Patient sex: M
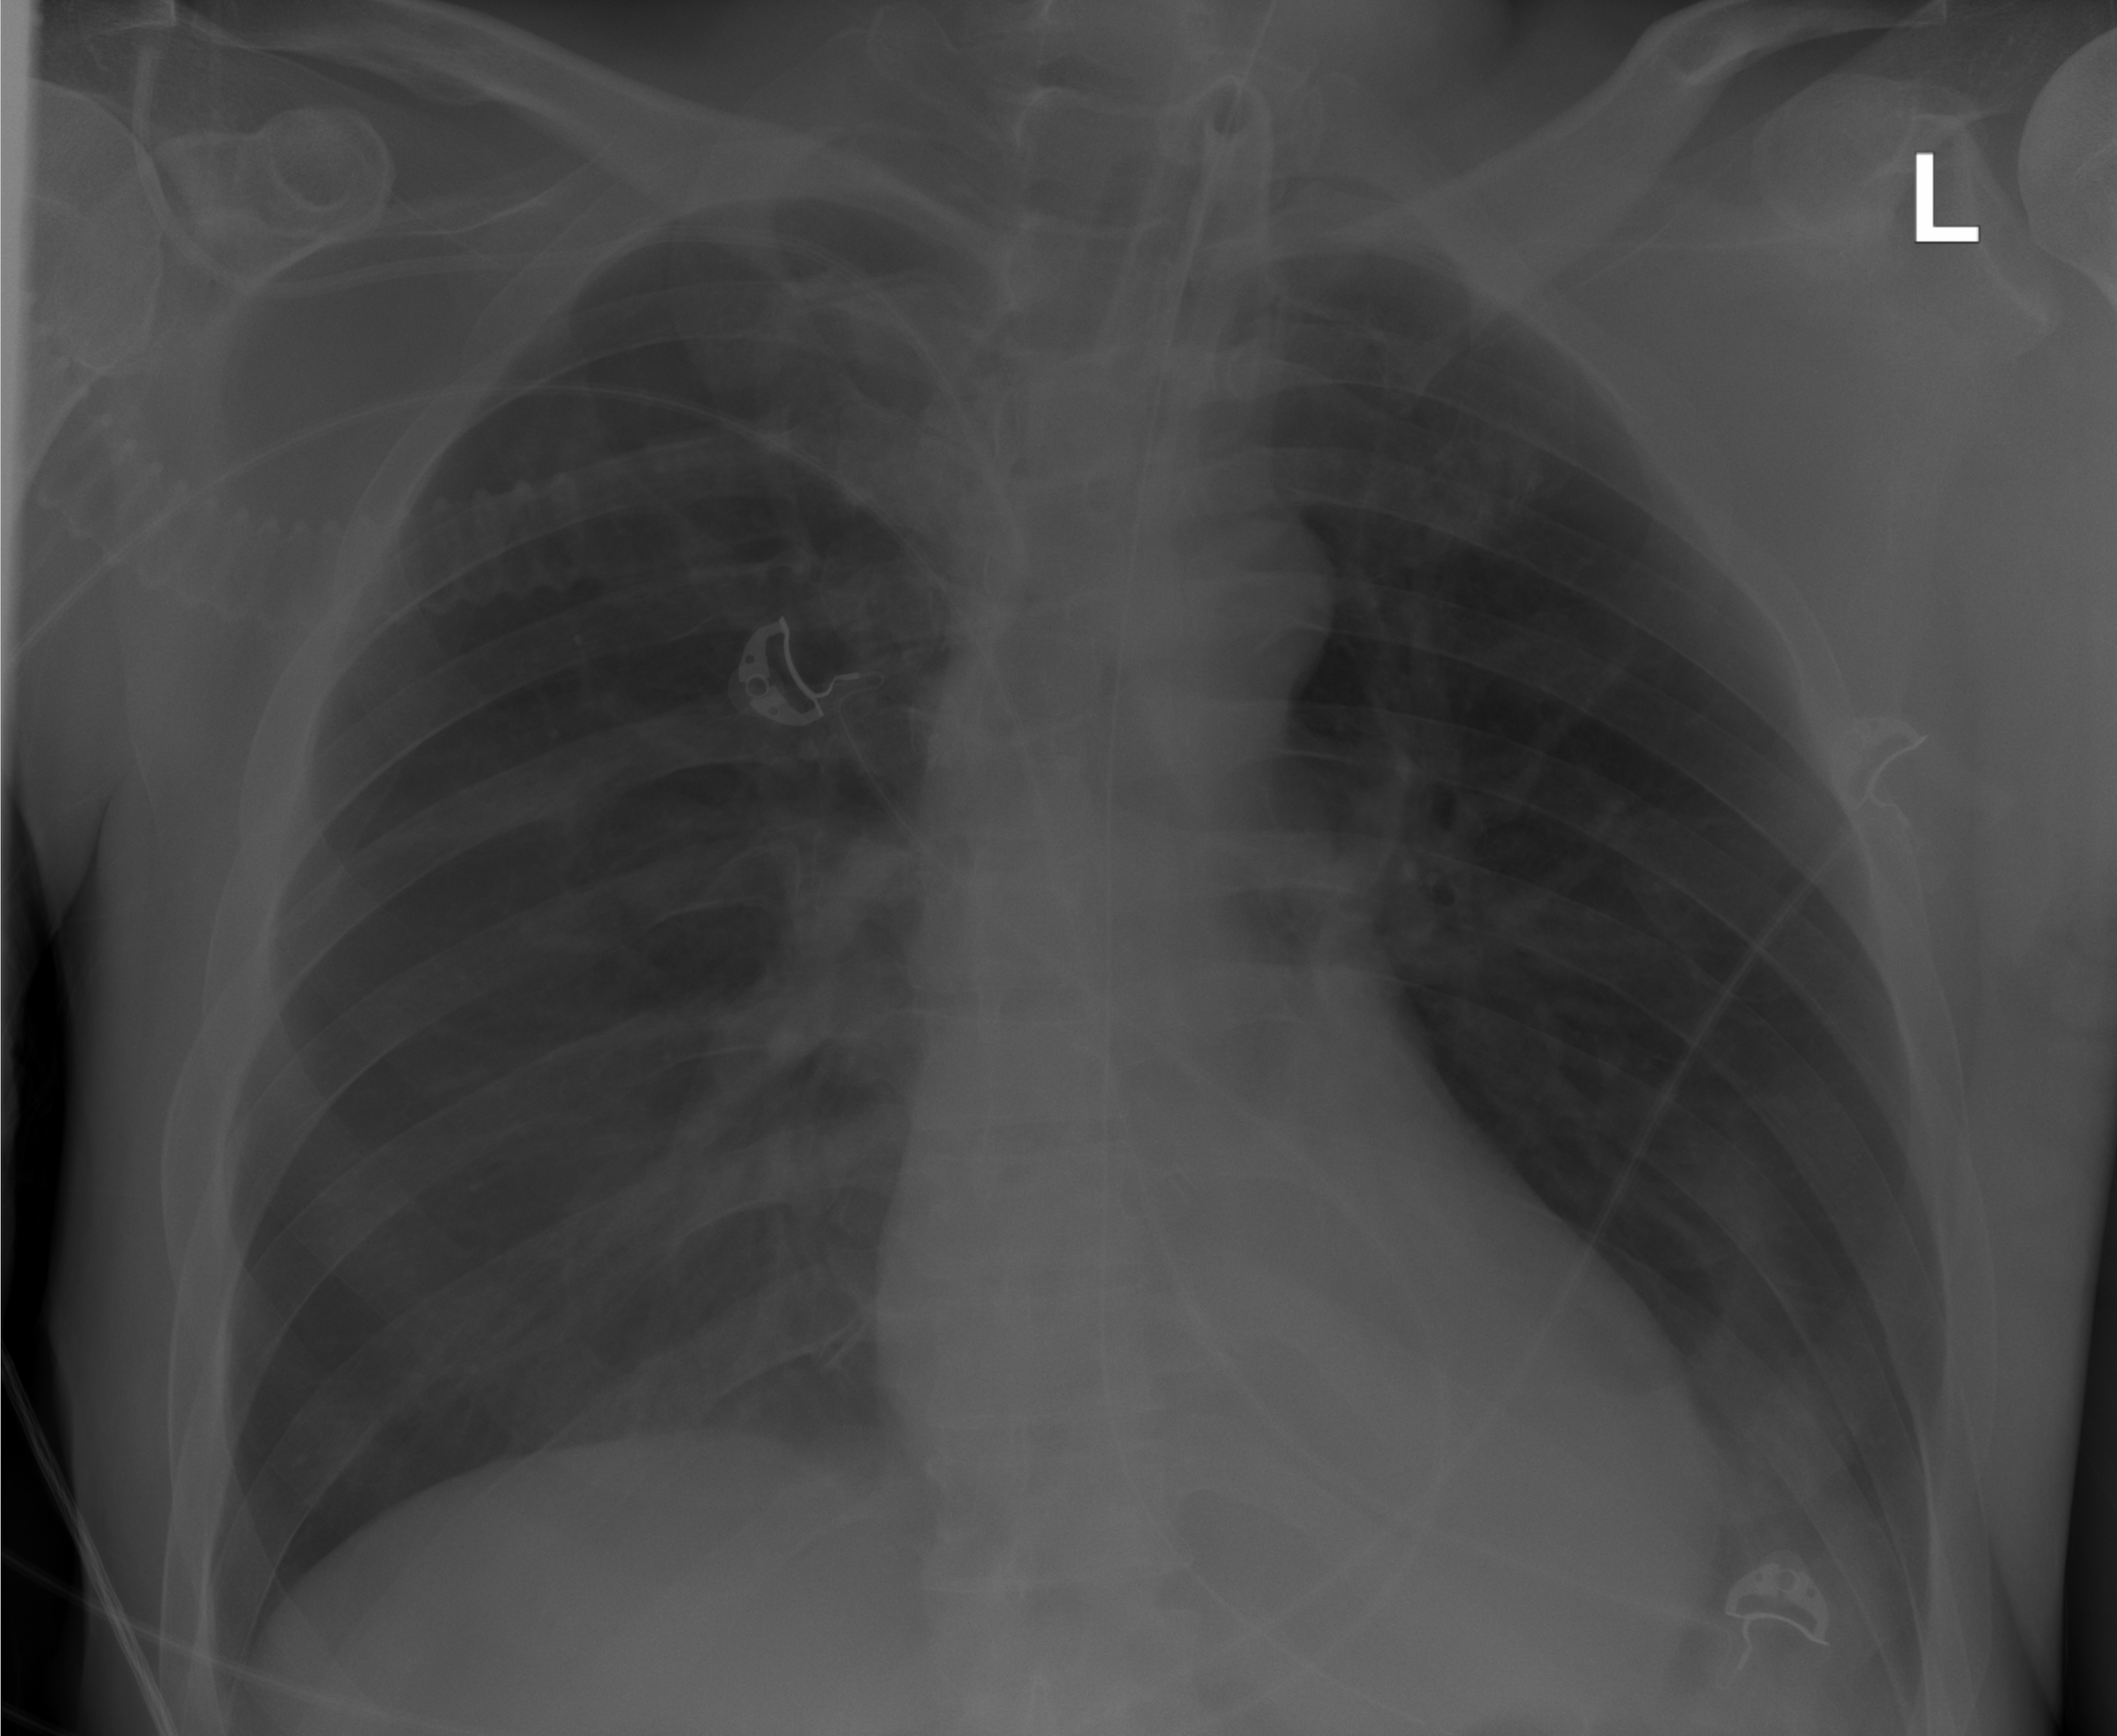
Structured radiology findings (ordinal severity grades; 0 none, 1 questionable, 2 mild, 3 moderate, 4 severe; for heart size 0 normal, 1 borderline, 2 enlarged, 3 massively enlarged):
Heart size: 0
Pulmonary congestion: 0
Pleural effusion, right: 0
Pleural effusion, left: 1
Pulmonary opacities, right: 0
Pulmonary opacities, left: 0
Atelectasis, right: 0
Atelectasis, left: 2